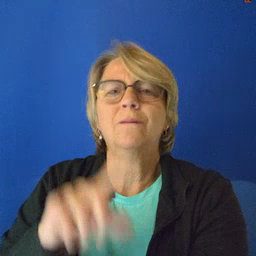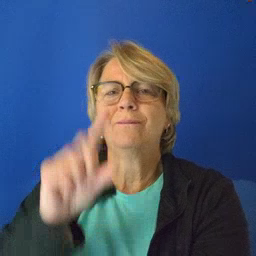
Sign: loud